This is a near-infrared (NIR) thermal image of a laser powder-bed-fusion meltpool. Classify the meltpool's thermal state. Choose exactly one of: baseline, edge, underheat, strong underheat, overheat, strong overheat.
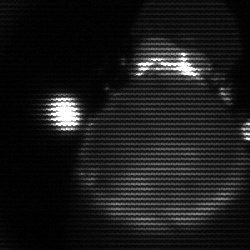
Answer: edge